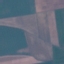
Land use / land cover: AnnualCrop